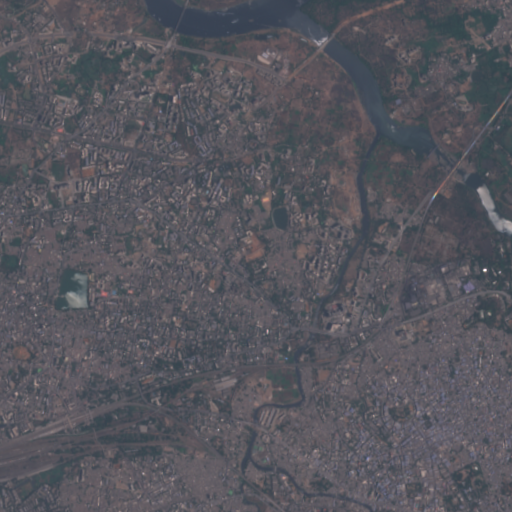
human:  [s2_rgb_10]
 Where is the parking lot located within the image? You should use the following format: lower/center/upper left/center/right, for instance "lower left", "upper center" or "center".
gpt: The parking lot is located in the lower left of the image.
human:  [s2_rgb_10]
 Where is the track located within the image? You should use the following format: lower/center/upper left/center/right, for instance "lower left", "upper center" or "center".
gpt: The track is located in the center left of the image.
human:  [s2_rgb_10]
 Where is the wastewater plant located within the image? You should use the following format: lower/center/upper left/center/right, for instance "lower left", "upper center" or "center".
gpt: The wastewater plant is located in the upper center of the image.
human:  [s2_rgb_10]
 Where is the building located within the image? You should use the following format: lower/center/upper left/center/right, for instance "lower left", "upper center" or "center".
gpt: There is no building in the image.